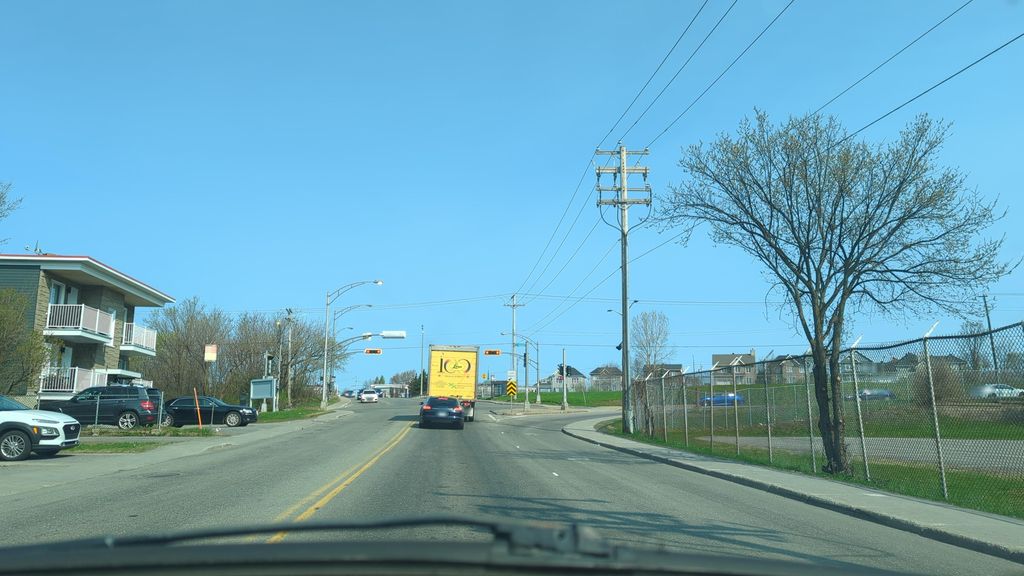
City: quebec_city